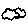
Label: cloud